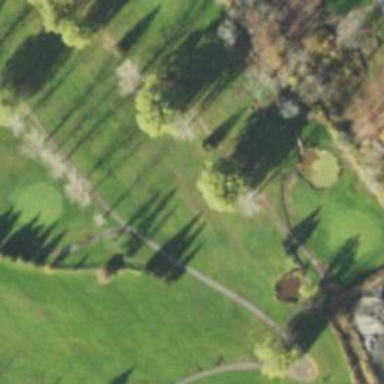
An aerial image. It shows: Pathway for golfing.